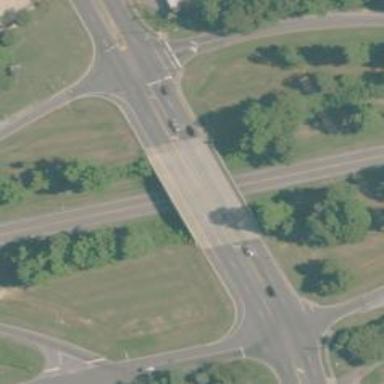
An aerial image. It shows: Tertiary road with bridge and sidewalk on the left side.